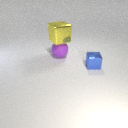
small blue metal cube in front of large purple rubber sphere